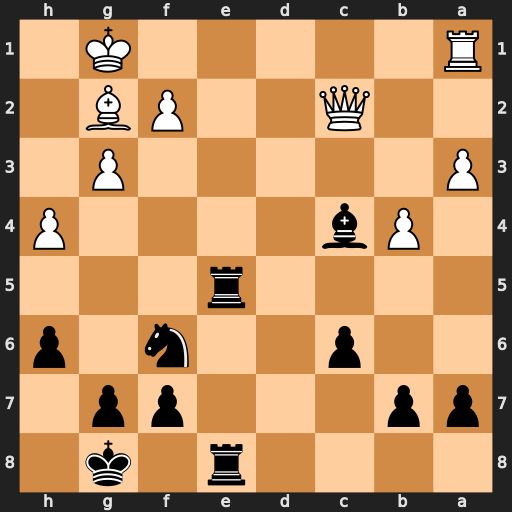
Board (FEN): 4r1k1/pp3pp1/2p2n1p/4r3/1Pb4P/P5P1/2Q2PB1/R5K1
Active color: b
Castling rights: -
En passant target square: -
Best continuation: Re1+ Rxe1 Rxe1+ Kh2 Ng4+ Kh3 Be6